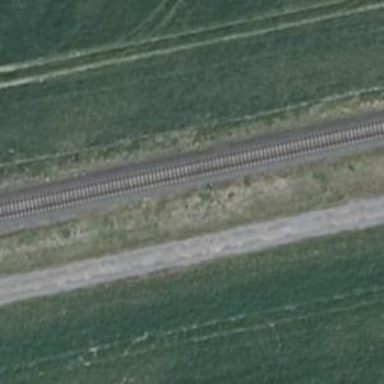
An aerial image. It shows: Solitary milestone along the railway.